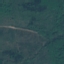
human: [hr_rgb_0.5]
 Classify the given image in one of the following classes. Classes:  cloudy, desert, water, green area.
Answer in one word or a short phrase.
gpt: green area